Question: I have a bad commit which is not allowing me to change or commit to my repository and I'm not sure what it is. Someone in my group updated this wrong and now this stuff is happening.

I don't know how to fix this, those files don't even exist in my repository. I never created them, or even placed them anywhere. Can someone help me figure this out? The last time it happened I just got rid of the repository and created a new one. I'd prefer not to do that again, it is extremely annoying.
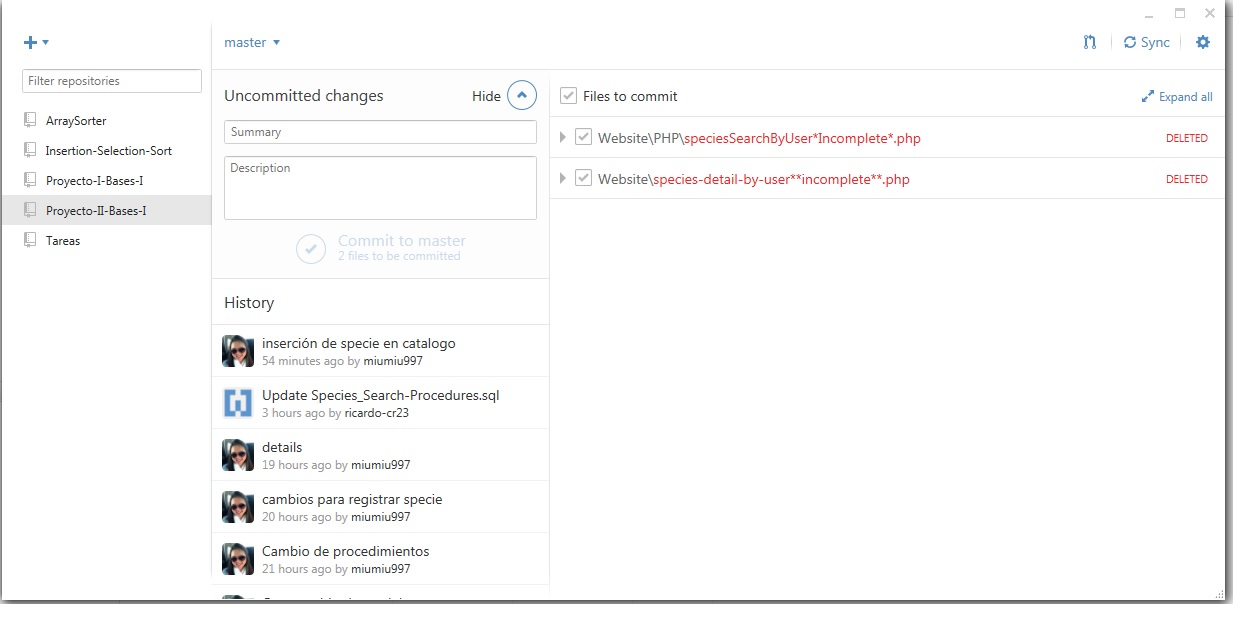
Answer: Allright then, first make sure you commit all other existing work except from those files you want gone. Confirm those files are there with 'git status'
Fire up the Git Shell, navigate to the repo directory from it and then type the following
'''
git add -A
git stash
'''
Run 'git status' again to confirm if they are gone.